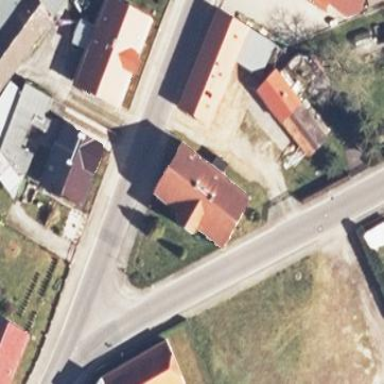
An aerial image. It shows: Detached building with gabled roof.